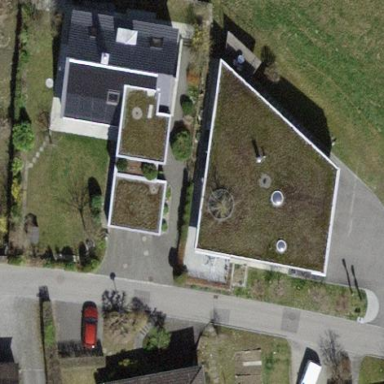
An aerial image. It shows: Detached building.